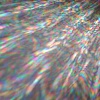
Label: sunburn